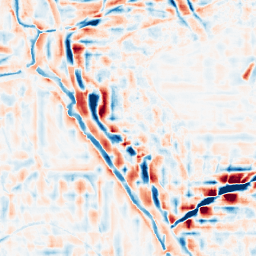
Category: wavelet
Decomposition family: wavelet_reverse_biorthogonal
Decomposition parameters: wavelet: rbio2.4
level: 4
Upsampling method: sinc_hamming
Upsampling parameters: scale: 2
kernel_size: 4
Upsampling scale: 2